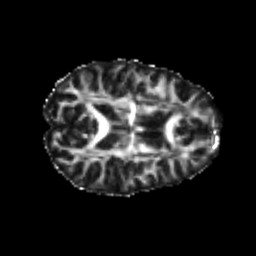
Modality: FA
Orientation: axial
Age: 21
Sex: female
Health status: healthy
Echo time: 0.074 s